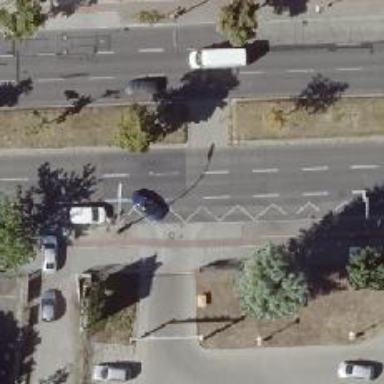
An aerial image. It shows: Uncontrolled crossing on footway with pedestrian island.